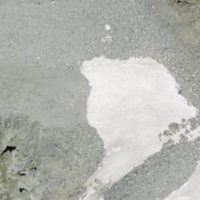
EUNIS habitat code: 48
Species observed at this site:
Prunella collaris